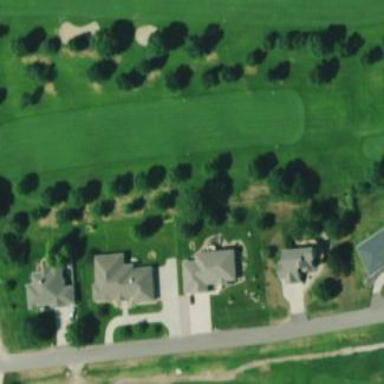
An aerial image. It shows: Rough grassy area used for golf.